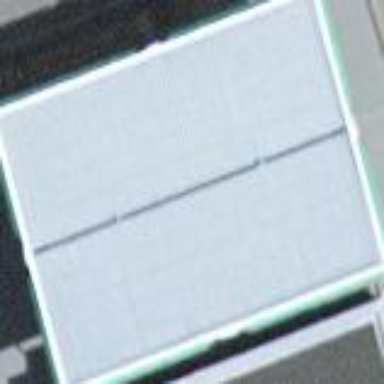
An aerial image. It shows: View of roof of building.